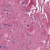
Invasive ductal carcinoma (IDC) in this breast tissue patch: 0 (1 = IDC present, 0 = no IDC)